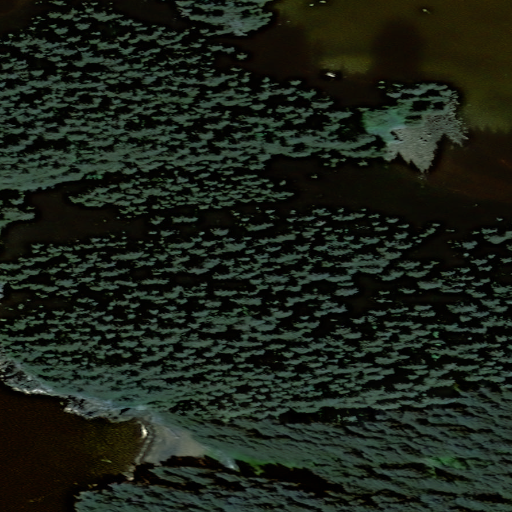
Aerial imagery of island in Alaska named Passage Island containing only unknown